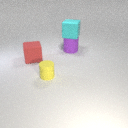
large purple rubber cylinder below large cyan rubber cube